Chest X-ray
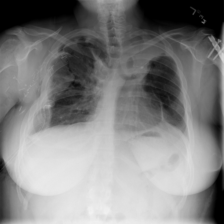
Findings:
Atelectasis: negative
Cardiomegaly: negative
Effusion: negative
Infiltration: negative
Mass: negative
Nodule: negative
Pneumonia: negative
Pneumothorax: positive
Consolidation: negative
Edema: negative
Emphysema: negative
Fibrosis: negative
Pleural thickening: negative
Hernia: negative